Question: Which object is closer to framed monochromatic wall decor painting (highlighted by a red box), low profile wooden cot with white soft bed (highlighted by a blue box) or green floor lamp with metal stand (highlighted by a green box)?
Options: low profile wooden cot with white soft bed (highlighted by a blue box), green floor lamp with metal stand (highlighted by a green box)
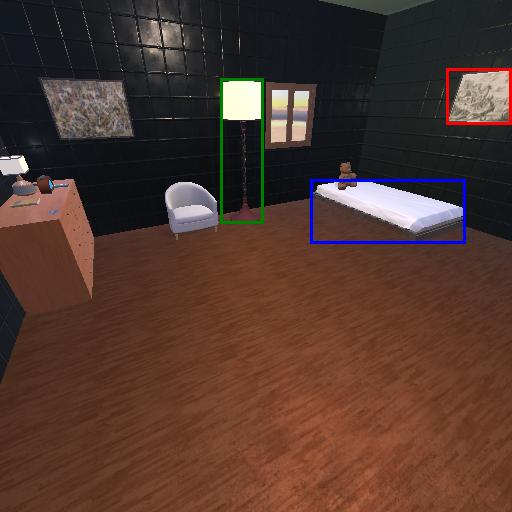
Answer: low profile wooden cot with white soft bed (highlighted by a blue box)